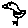
Label: bird